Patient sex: F
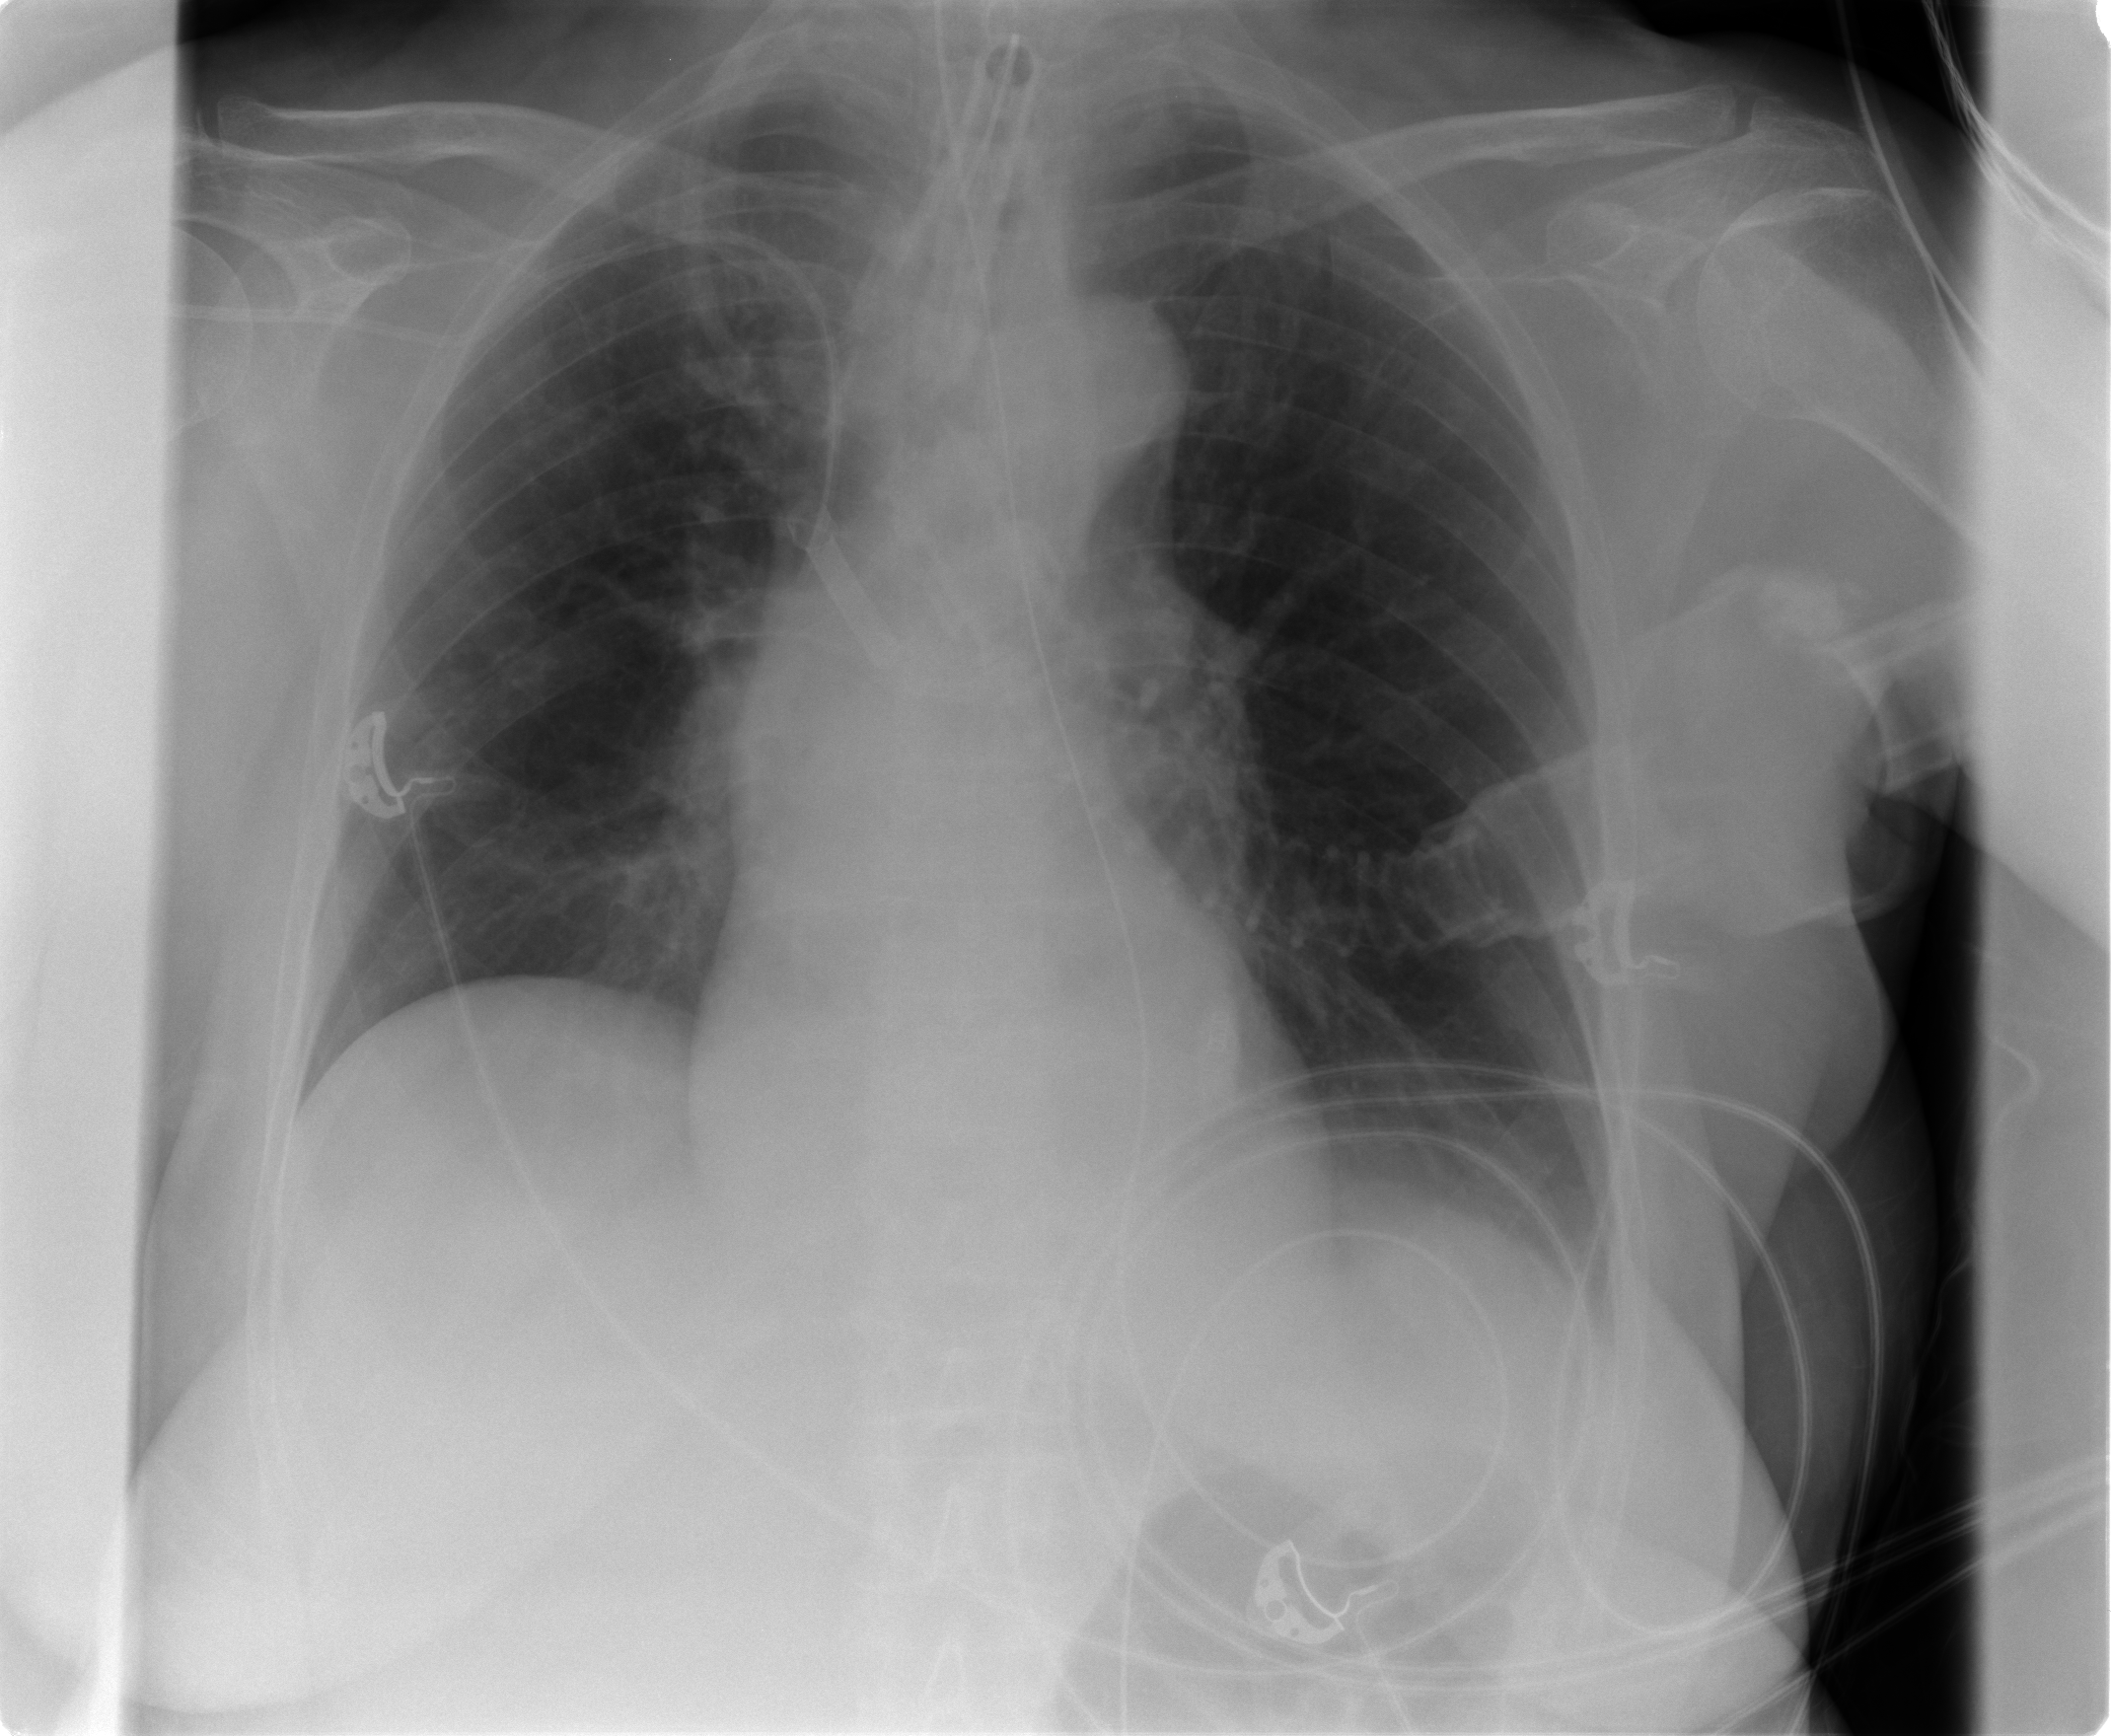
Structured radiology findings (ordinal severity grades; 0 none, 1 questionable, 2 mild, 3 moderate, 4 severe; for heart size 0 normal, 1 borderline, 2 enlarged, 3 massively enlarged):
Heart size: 0
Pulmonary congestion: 0
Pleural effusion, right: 0
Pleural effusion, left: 2
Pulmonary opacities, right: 0
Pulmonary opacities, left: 0
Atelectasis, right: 0
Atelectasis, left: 2